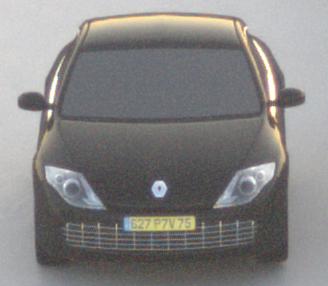
Make: Renault
Model: Laguna Coupé TCe 170
Detailed model: Laguna (III) Coupé
Model produced from: 2010/11
Model produced until: 2011/05
Doors: 2
Color: black
Road condition: dry road
Daytime: sunrise or sunset
Contrast: low contrast